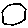
Label: hexagon